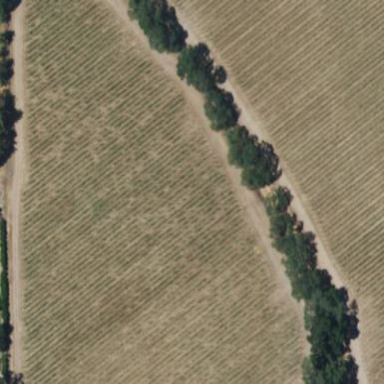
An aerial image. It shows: Vineyard with grape crops.